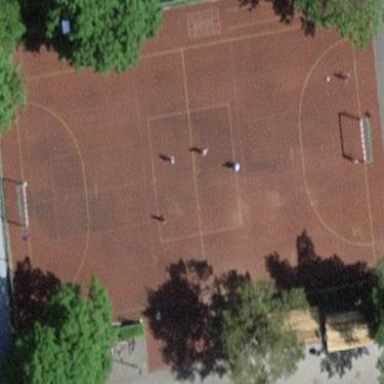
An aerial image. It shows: Pitch for leisure activities.